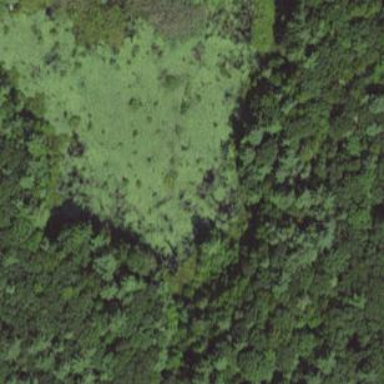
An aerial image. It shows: Swamp in wetland area.